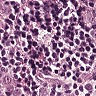
Metastatic tissue present: yes